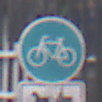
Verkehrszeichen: Radweg
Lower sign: MehrspurigeFahrzeugeFrei9
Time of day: MorningAfternoon
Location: Outdoor (Urban)
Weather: Overcast
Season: NotSpecified
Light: Natural